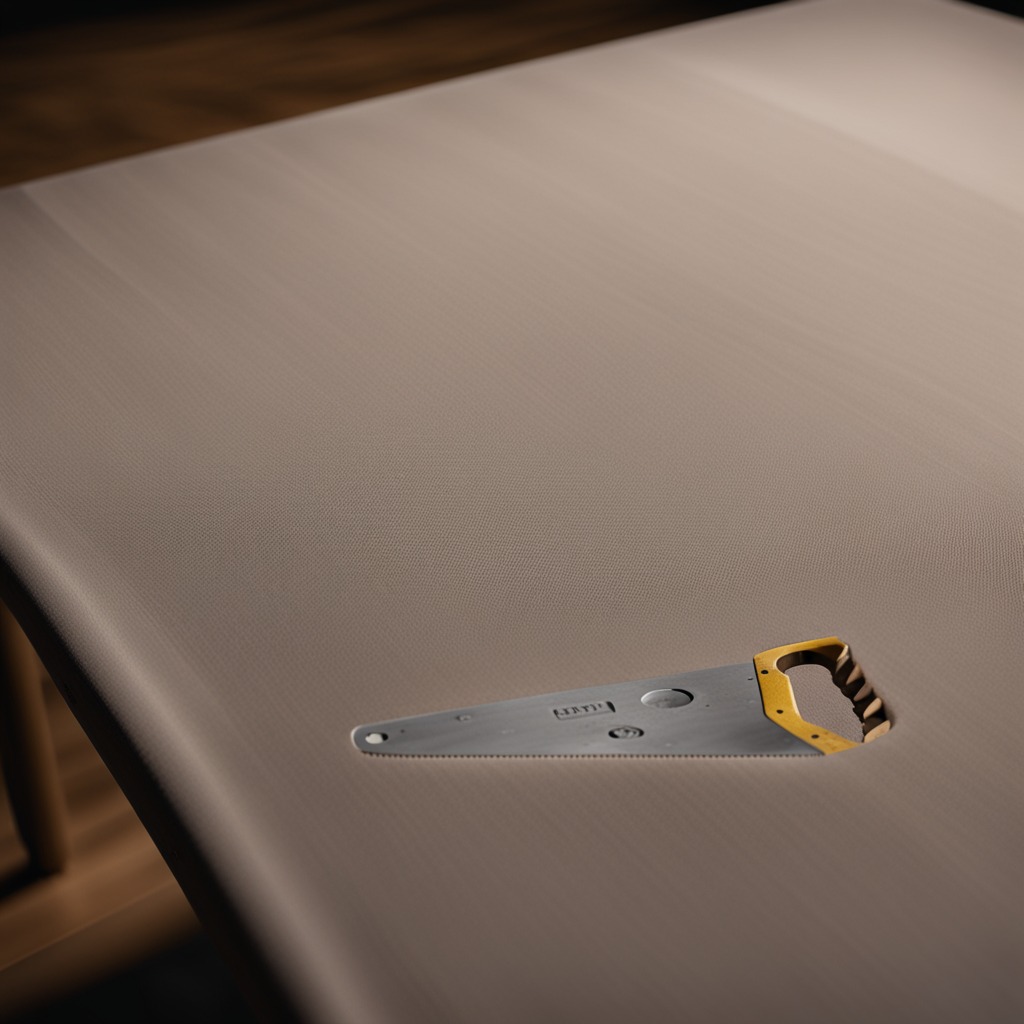
A metal saw is lying on a wooden table.